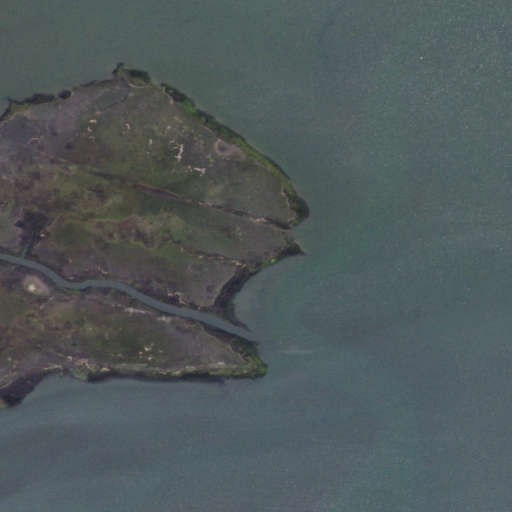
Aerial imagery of cape in New Jersey named Jimmys Point containing open water and herbaceous wetlands